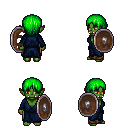
a pixel art fantasy rpg character, female body template, orc, green skin, blue robe, robe skirt, green plain hairstyle, shield, four views (front, back, left, right), 2x2 character sprite sheet, small pixel art, hard edges, no anti-aliasing